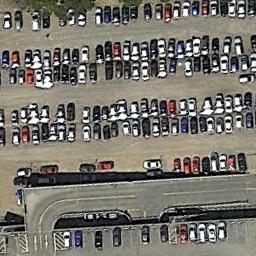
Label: parking_lot